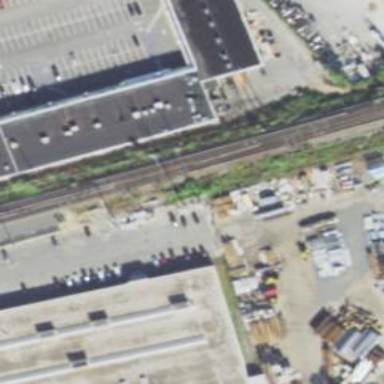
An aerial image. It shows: Electrified railway with rail tracks.